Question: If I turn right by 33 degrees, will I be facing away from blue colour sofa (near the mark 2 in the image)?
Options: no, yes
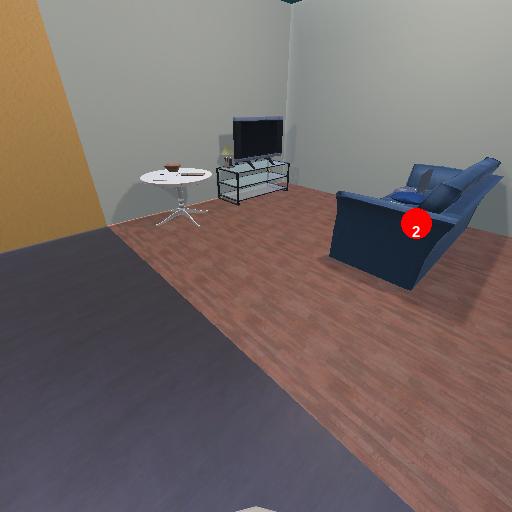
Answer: no